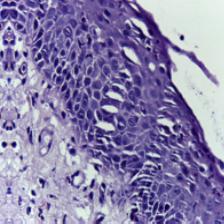
Diagnosis: Normal